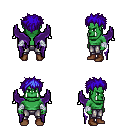
a pixel art fantasy rpg character, male body template, orc, green skin, purple wings, metal pants, blue bedhead hairstyle, white cloth bandages, brown shoes, four views (front, back, left, right), 2x2 character sprite sheet, small pixel art, hard edges, no anti-aliasing